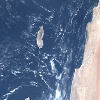
Label: water